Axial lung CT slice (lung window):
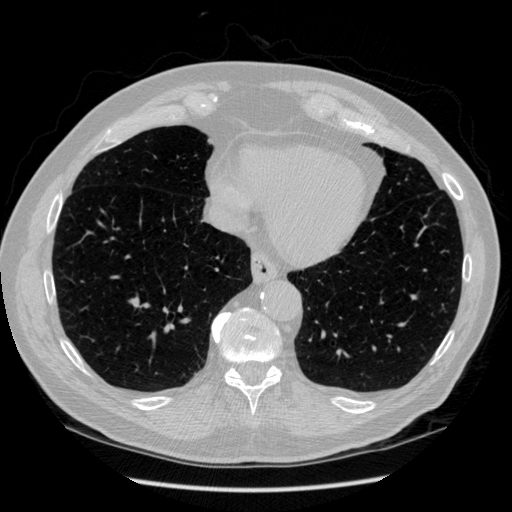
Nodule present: no